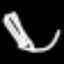
Label: pencil